Aerial crown-view tile of a tropical tree (Barro Colorado Island, Panama), acquired 20240611:
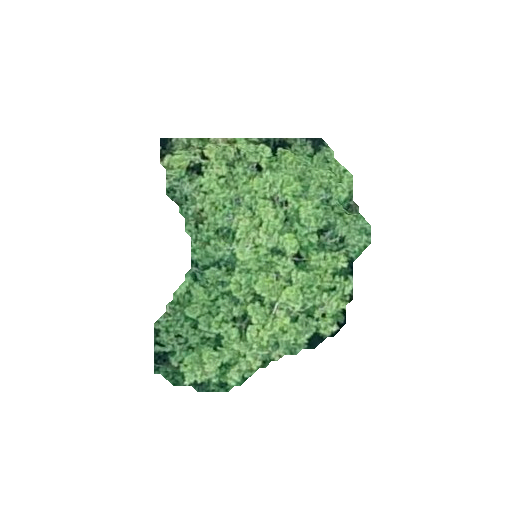
Species: Virola surinamensis
GBIF accepted scientific name: Virola surinamensis
Crown area: 63.953 m²